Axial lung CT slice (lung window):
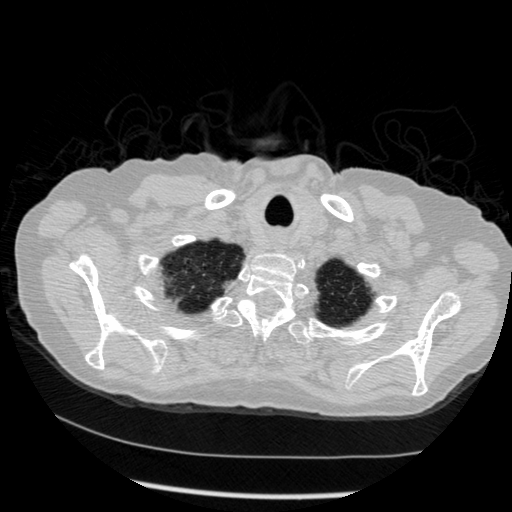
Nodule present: no